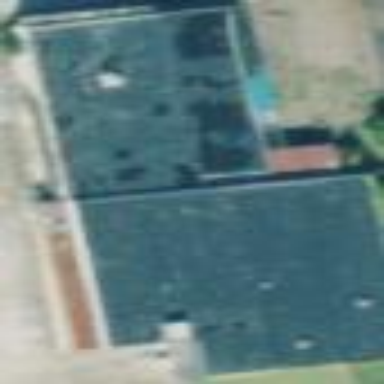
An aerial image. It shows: Commercial building.